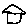
Label: house